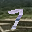
Label: 7